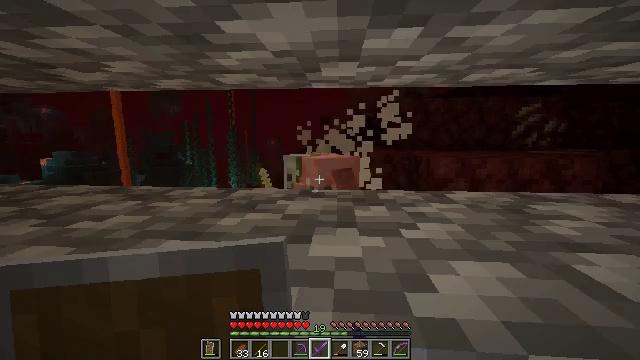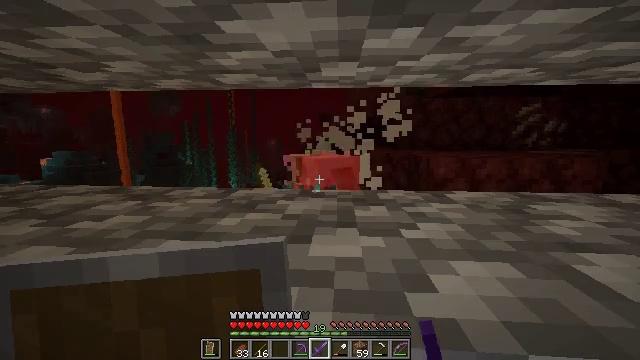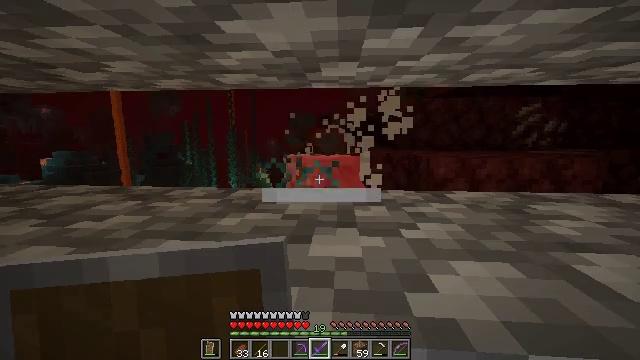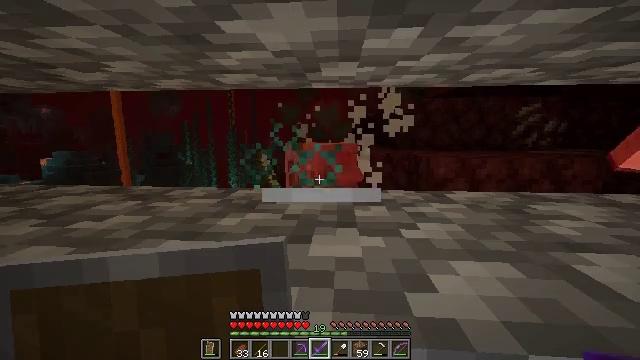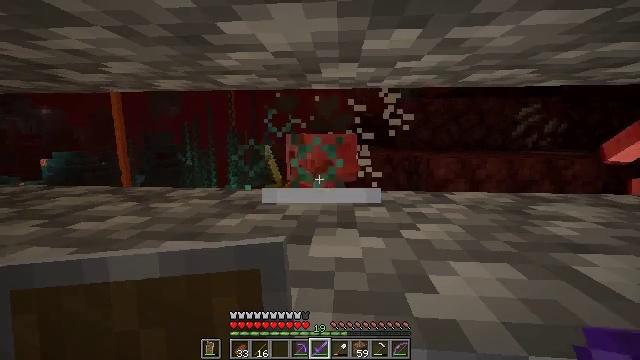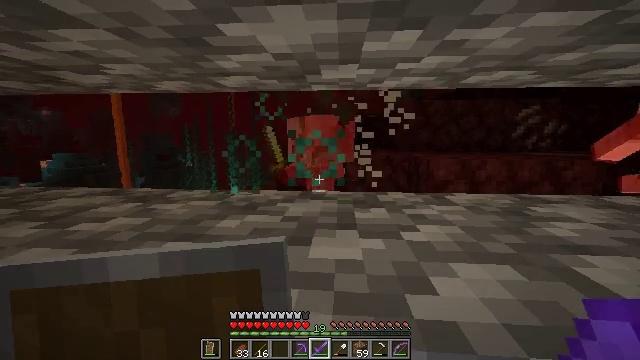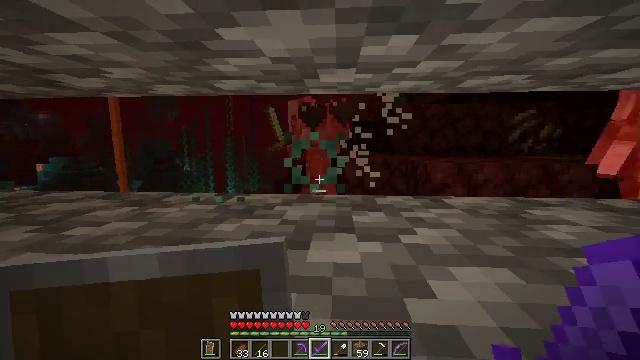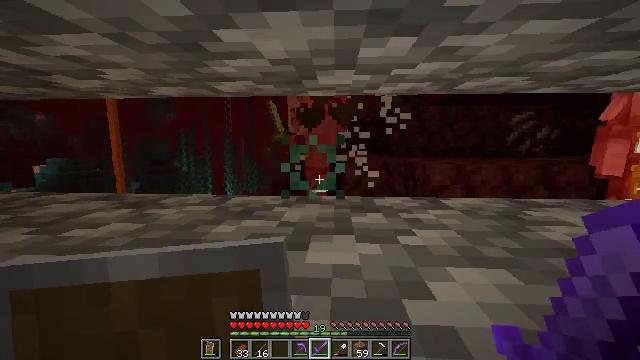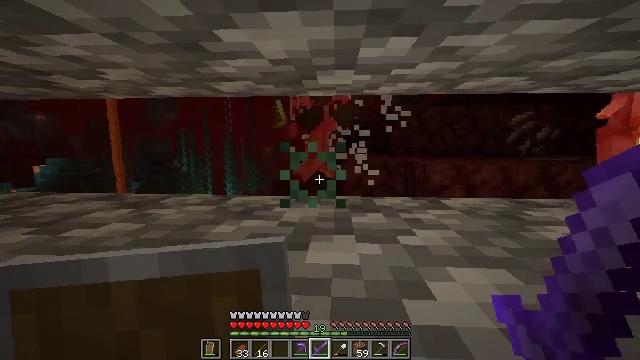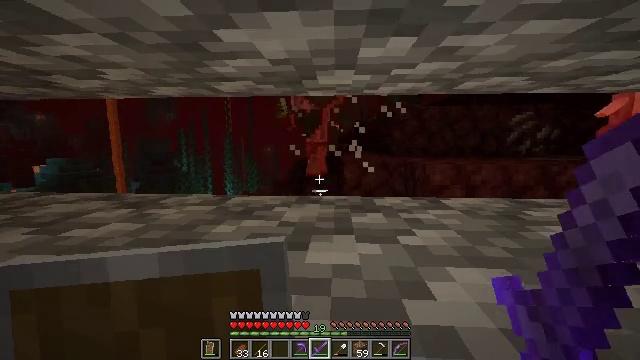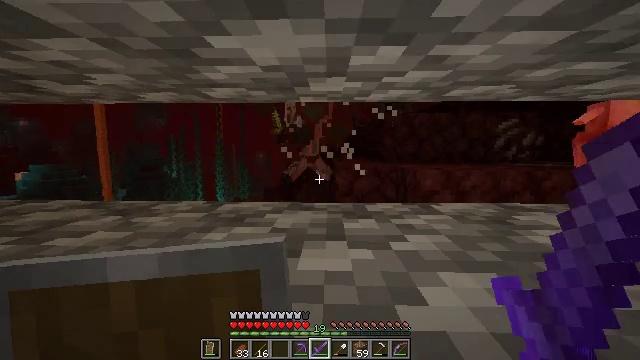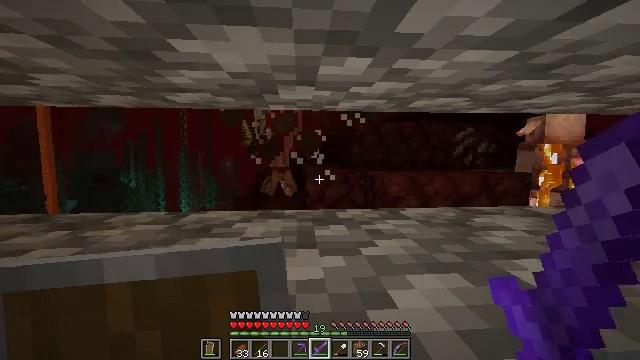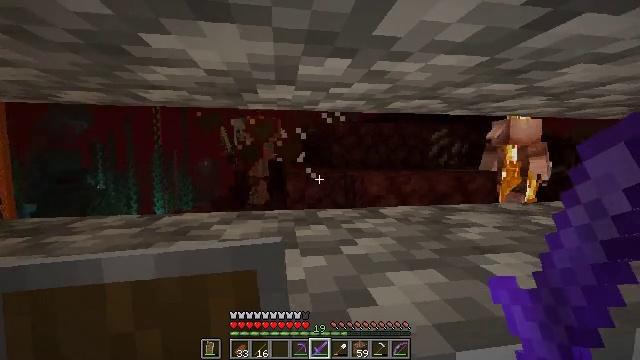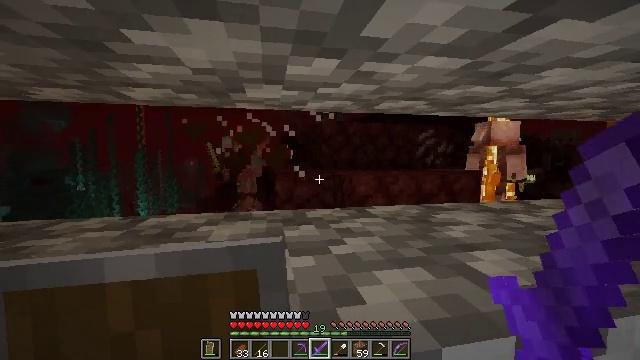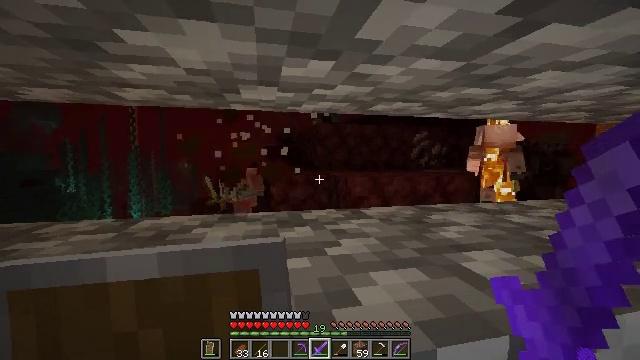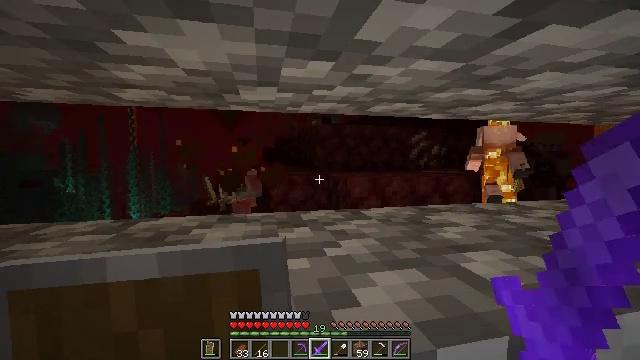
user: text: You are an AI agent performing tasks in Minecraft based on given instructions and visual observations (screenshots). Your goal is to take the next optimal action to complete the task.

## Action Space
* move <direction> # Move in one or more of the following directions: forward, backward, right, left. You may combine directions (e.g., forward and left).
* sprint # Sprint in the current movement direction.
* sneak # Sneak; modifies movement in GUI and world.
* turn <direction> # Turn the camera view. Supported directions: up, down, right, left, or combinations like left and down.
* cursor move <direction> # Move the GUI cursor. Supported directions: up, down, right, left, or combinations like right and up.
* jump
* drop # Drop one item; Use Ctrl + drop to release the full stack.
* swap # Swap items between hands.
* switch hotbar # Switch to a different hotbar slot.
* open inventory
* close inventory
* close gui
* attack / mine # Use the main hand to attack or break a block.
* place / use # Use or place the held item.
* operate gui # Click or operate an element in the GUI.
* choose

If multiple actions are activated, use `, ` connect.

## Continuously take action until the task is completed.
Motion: motion action
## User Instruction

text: Kill nether mobs.
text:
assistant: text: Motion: sneak
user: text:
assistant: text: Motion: sneak
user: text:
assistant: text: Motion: sneak
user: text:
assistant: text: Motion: sneak
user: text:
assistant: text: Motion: sneak
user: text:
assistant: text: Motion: sneak
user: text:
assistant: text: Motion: sneak
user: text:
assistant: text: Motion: sneak
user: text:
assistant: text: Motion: sneak
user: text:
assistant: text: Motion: sneak, turn right and up
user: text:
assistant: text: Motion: sneak, turn right and up
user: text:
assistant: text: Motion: sneak, turn right
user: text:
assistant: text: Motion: sneak, turn right
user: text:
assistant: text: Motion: sneak, turn right
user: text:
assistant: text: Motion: sneak
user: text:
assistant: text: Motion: sneak
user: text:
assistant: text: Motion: sneak
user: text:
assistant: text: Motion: sneak
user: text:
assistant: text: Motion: sneak
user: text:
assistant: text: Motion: sneak
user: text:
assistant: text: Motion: sneak
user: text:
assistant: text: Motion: sneak, turn left
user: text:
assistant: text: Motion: sneak
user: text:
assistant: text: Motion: sneak
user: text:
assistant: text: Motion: sneak
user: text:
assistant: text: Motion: sneak
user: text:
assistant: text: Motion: sneak
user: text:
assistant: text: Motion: sneak
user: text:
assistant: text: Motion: sneak
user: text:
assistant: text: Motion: sneak